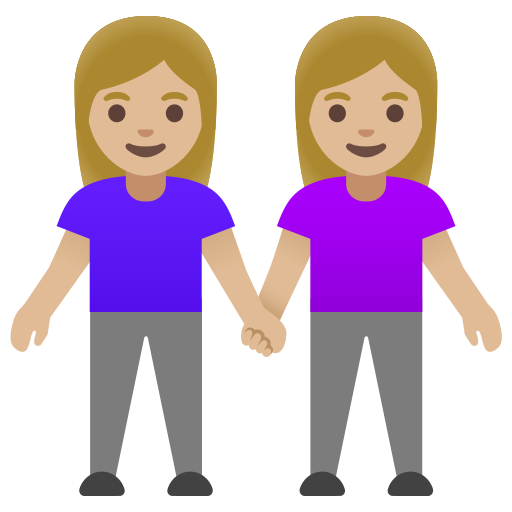
Emoji: 👭🏼